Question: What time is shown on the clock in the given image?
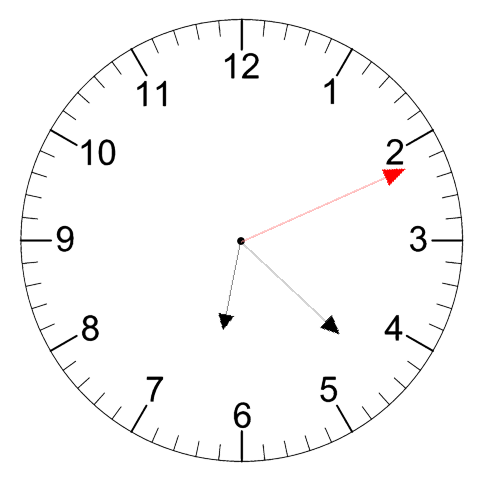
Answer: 06:22:11